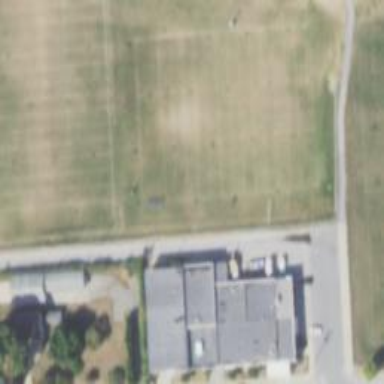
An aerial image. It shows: Pitch designated for field hockey on leisure land.